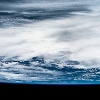
Label: cloud